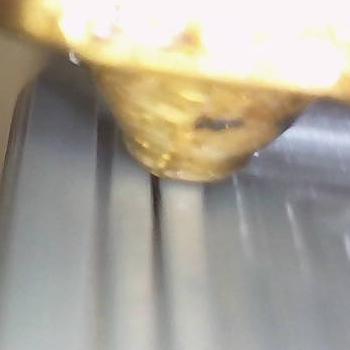
Flow rate: 100%